Field crop: maize
Growth stage: 2
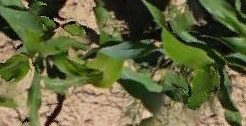
Species: maize